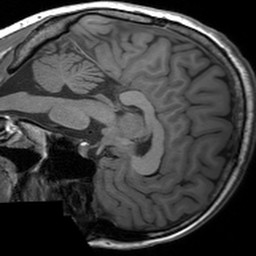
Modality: T1w
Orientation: sagittal
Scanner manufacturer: siemens
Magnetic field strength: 3 T
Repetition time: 1.54 s
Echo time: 0.00234 s